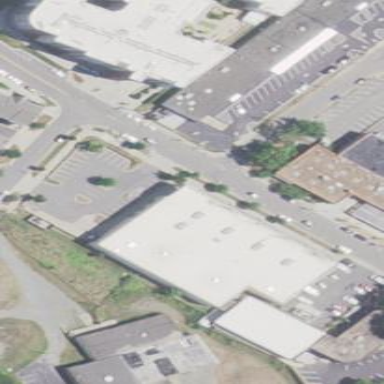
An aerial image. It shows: Parking area with surface.